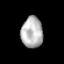
Tissue: prostate
Cell type: T cells
Senescence score: 0.34
Nuclear area (px): 654
Mean DAPI intensity: 182.084